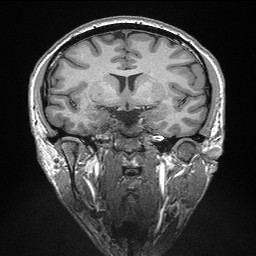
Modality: T1w
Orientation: sagittal
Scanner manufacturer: siemens
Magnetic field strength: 3 T
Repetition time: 2.3 s
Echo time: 0.00298 s